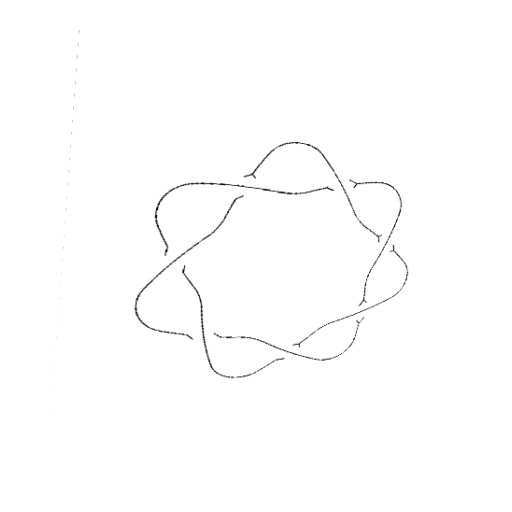
Crossing number: 7